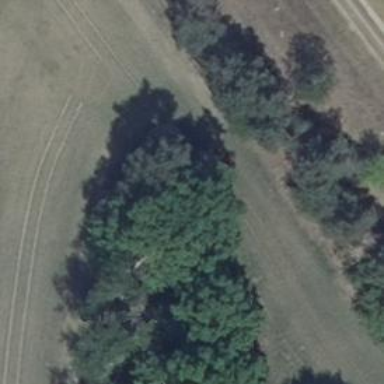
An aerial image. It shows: Hunting stand.